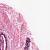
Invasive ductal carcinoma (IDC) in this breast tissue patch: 0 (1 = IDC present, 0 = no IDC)